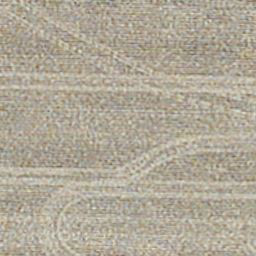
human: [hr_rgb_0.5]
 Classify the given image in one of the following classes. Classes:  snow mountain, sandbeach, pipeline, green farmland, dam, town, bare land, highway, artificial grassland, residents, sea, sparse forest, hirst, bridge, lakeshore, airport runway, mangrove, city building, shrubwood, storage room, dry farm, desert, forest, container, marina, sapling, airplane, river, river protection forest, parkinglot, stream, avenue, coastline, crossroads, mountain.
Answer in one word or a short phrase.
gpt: dry farm